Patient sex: F
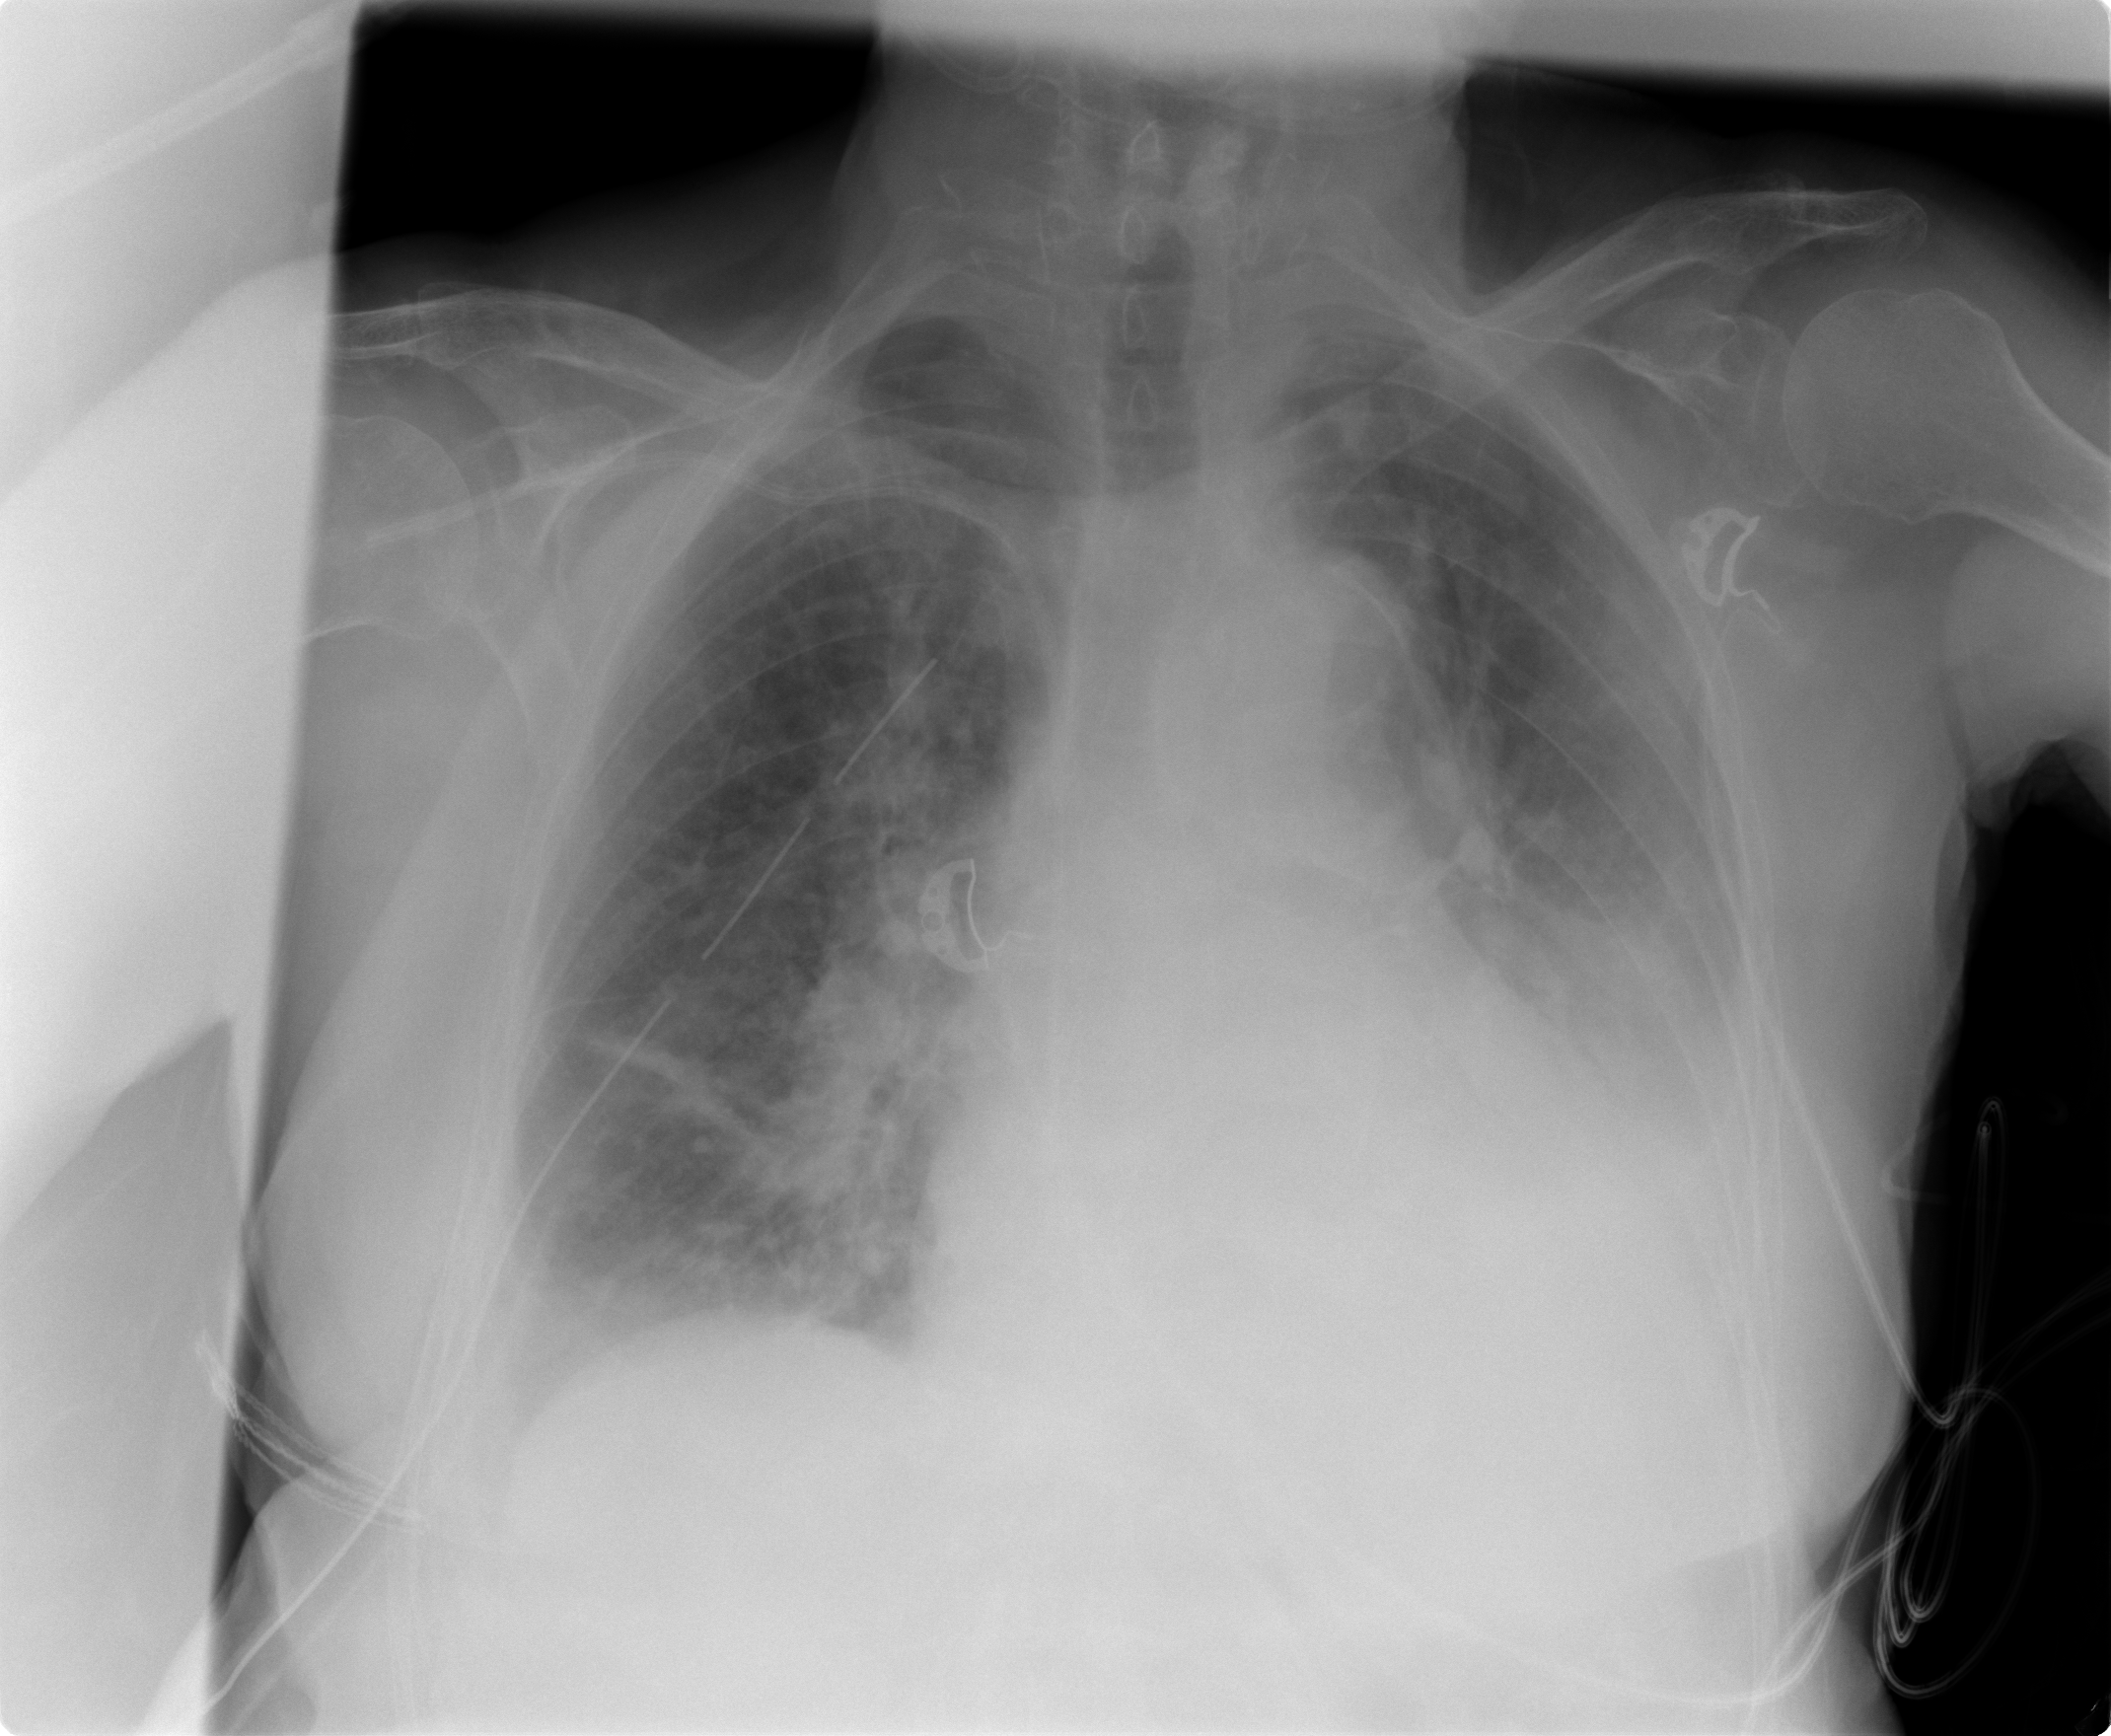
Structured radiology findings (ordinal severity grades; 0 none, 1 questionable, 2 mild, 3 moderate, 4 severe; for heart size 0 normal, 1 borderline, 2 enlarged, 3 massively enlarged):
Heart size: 2
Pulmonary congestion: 2
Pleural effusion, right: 2
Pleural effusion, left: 3
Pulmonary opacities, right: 2
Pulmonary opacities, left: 2
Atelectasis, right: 2
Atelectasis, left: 3